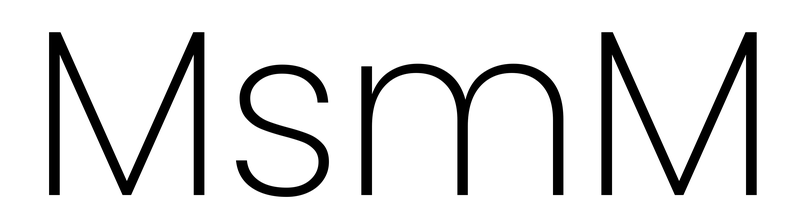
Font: Poppins-ExtraLight